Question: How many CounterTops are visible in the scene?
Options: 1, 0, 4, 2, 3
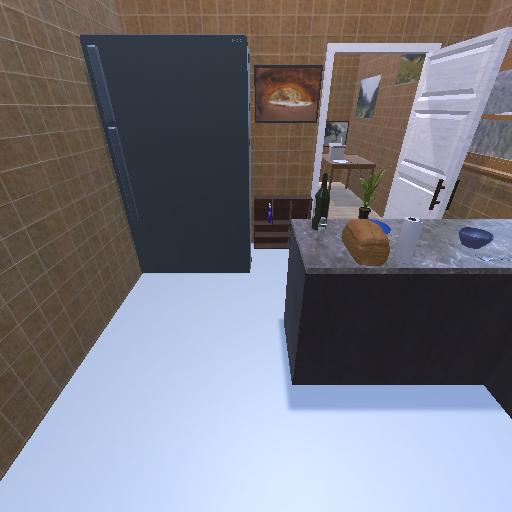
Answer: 1